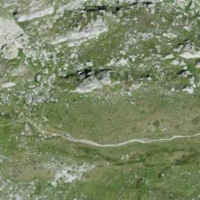
EUNIS habitat code: 26
Species observed at this site:
Rhododendron ferrugineum